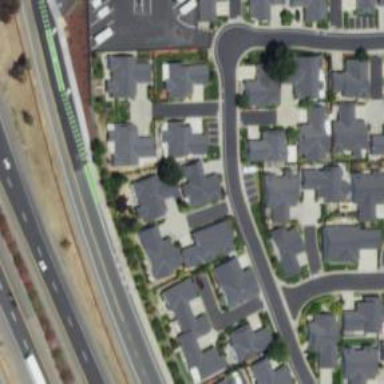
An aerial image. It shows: Living street.